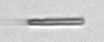
Label: fiber